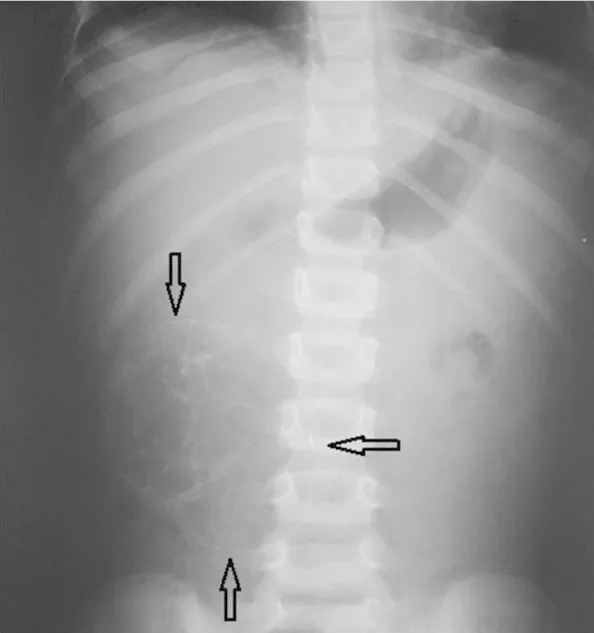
Abdominal x-ray showing a large mass in the right side occupying the whole lumbar region. The mass is heterogeneous in consistency with rims of calcifications. The arrows point to the borders of the mass.
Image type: radiology (x_ray)